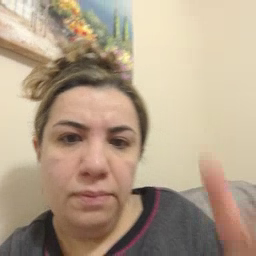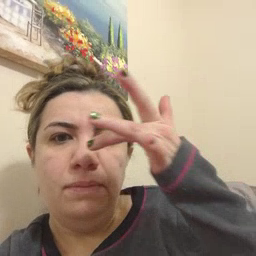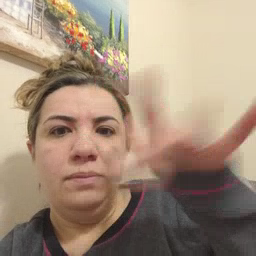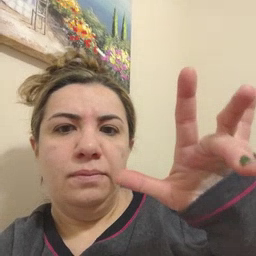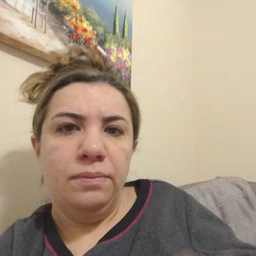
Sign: empty